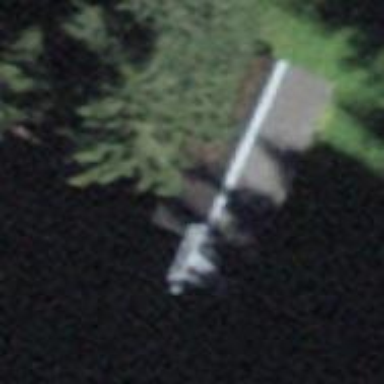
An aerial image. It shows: Building with tile roof.